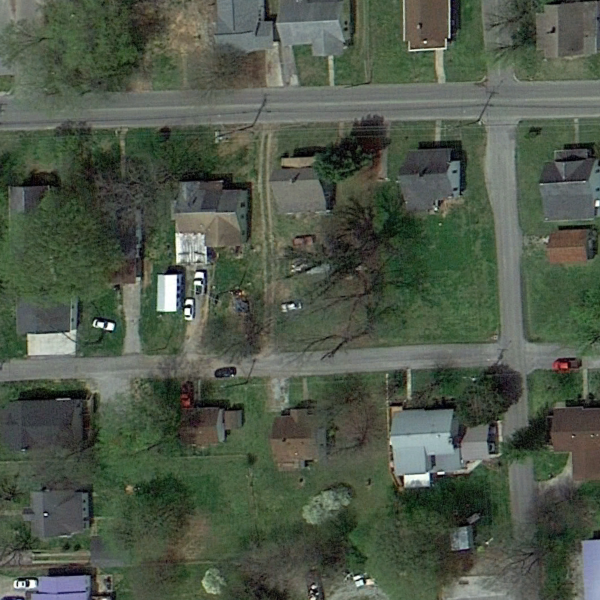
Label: MediumResidential